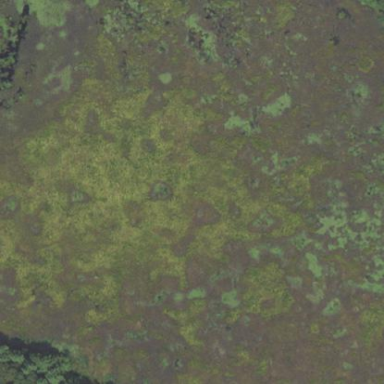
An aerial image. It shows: Beautiful wet meadow natural wetland.